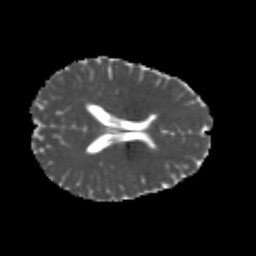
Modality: MD
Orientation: axial
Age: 23
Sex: female
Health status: healthy
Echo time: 0.074 s